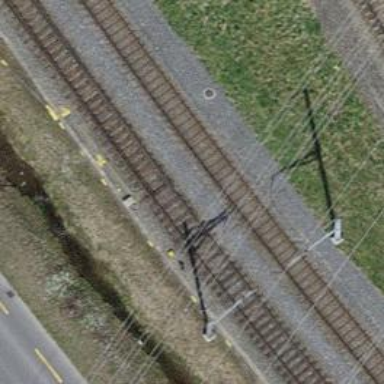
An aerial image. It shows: Railway switch.